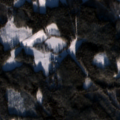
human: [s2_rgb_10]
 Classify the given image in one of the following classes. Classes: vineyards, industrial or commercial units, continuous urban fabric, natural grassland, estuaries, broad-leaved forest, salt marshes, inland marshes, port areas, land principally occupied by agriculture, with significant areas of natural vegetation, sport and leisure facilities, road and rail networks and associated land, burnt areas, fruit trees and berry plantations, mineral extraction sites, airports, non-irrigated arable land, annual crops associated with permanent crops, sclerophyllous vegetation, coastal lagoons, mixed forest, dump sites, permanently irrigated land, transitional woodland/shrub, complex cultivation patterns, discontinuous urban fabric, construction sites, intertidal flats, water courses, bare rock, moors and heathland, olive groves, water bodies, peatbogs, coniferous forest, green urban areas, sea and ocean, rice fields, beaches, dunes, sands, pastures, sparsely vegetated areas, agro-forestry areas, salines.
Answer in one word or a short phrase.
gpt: non-irrigated arable land, land principally occupied by agriculture, with significant areas of natural vegetation, coniferous forest, mixed forest